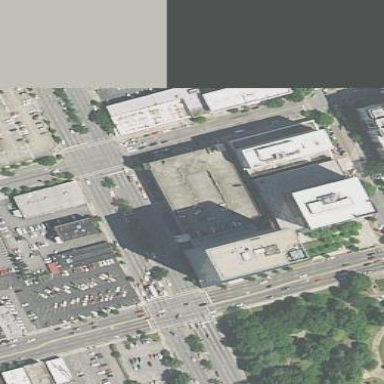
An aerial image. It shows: Multi-storey parking building with paved surface.